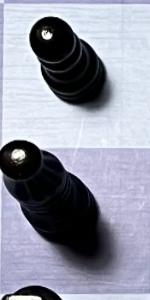
Label: Bishop_Black